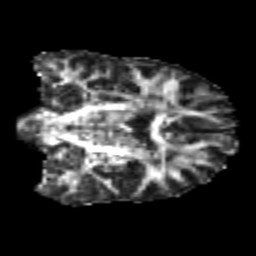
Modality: FA
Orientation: coronal
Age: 22
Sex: male
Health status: healthy
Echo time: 0.074 s